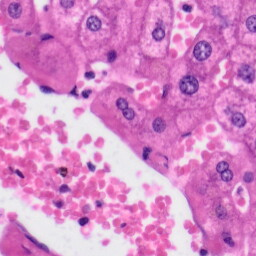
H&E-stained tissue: Liver